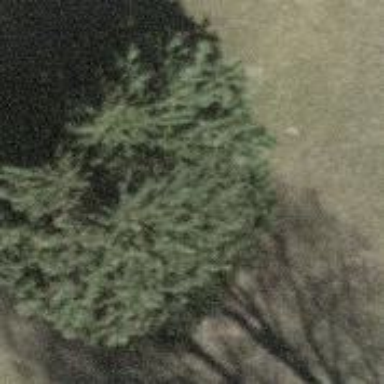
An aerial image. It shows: Needle-leaved tree in natural setting.